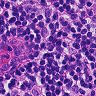
Metastatic tissue present: no